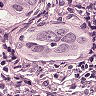
Metastatic tissue present: yes